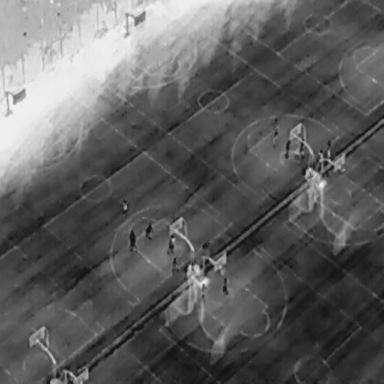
There are 11 People in the infrared image.